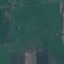
Land use / land cover: Pasture